Current action and preconditions to check: path_clear

Your task: For each precondition in the list above, predict whether it will hold at this action.

Consider the current scene as observed from the mobile robot's camera, and analyze the predicted future states of all dynamic agents (e.g., people, animals, vehicles, or any moving entities) within the NEXT SECOND.

IMPORTANT: Only answer "very likely" if you are absolutely certain—based on strong, clear evidence—that a dynamic agent will violate the precondition in the predicted future state. Do NOT answer "very likely" for unlikely, ambiguous, or low-probability risks.

Ask yourself for each precondition: Is there a high probability, with clear and convincing evidence, that the predicted future states of any dynamic agent will interfere with the predicted future state of the currently executing action within the NEXT SECOND, causing that precondition to fail?

Assess the risk level based on these predictions. Use "likely" or "very likely" if motions create a clear risk of interference.

Use "neutral" or "improbable" if agents are nearby but their predicted paths are clearly diverging or non-conflicting.

Failure Risk Categories: "very improbable", "improbable", "neutral", "likely", "very likely"

Answer Format: Output ONLY the probability_of_failure value from these categories: "very improbable", "improbable", "neutral", "likely", "very likely"

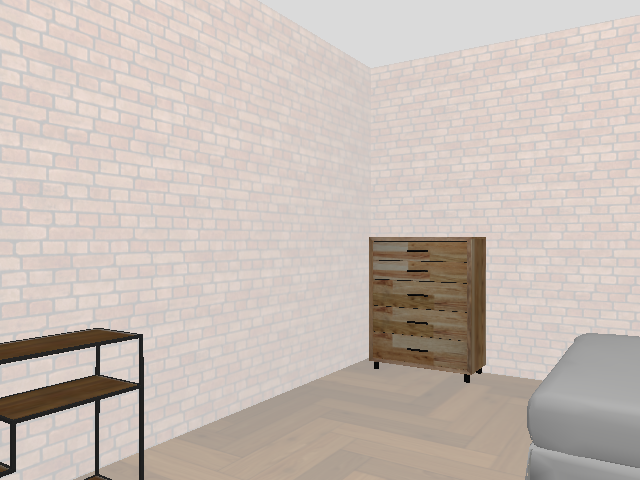

Answer: very improbable